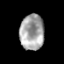
Tissue: prostate
Cell type: T cells
Senescence score: 0.2918
Nuclear area (px): 849
Mean DAPI intensity: 164.316